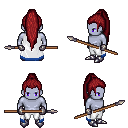
a pixel art fantasy rpg character, male body template, dark elf, purple skin, white trimmed cape, white pants, brunette extra-long topknot hairstyle, metal gloves, metal boots, spear, four views (front, back, left, right), 2x2 character sprite sheet, small pixel art, hard edges, no anti-aliasing